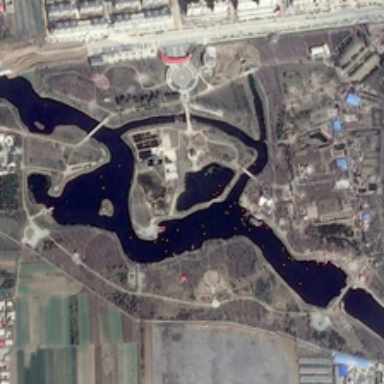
The lake is surrounded by many thick trees .